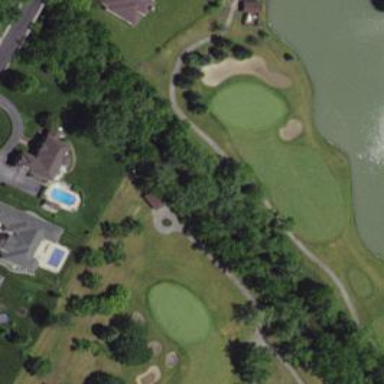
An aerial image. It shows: Path for both road and golf.